Aerial crown-view tile of a tropical tree (Barro Colorado Island, Panama), acquired 20250512:
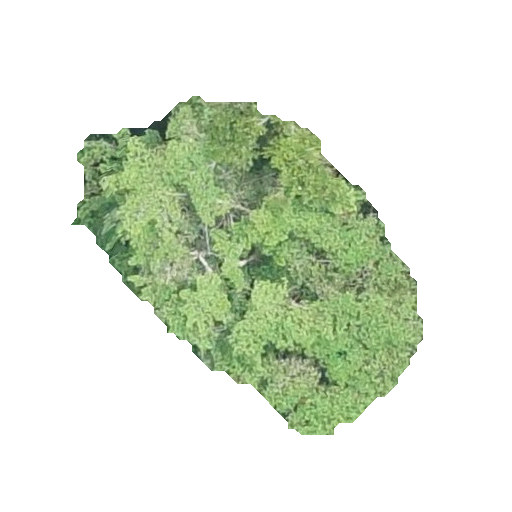
Species: Tabernaemontana arborea
GBIF accepted scientific name: Tabernaemontana arborea
Crown area: 106.332 m²